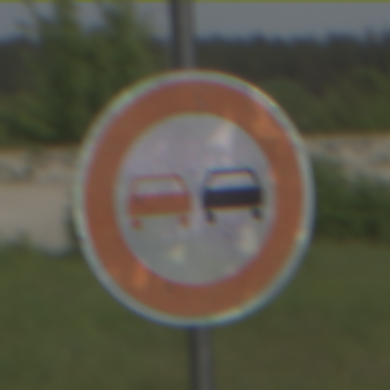
Verkehrszeichen: Ueberholverbot
Umgebung: Outdoor, Nature
Tageszeit: MorningAfternoon
Wetter: PartlyCloudy
Licht: Natural
Jahreszeit: NotSpecified
Kontrast: HighContrast